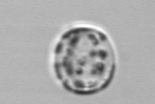
Label: Thalassiosira